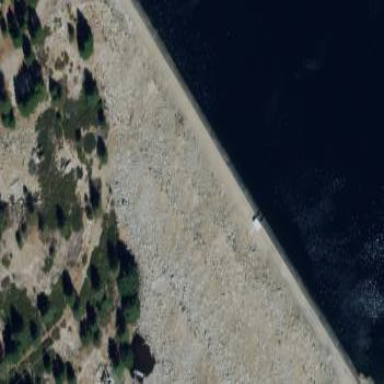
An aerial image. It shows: Dam along waterway.